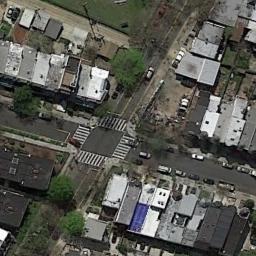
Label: intersection